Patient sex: M
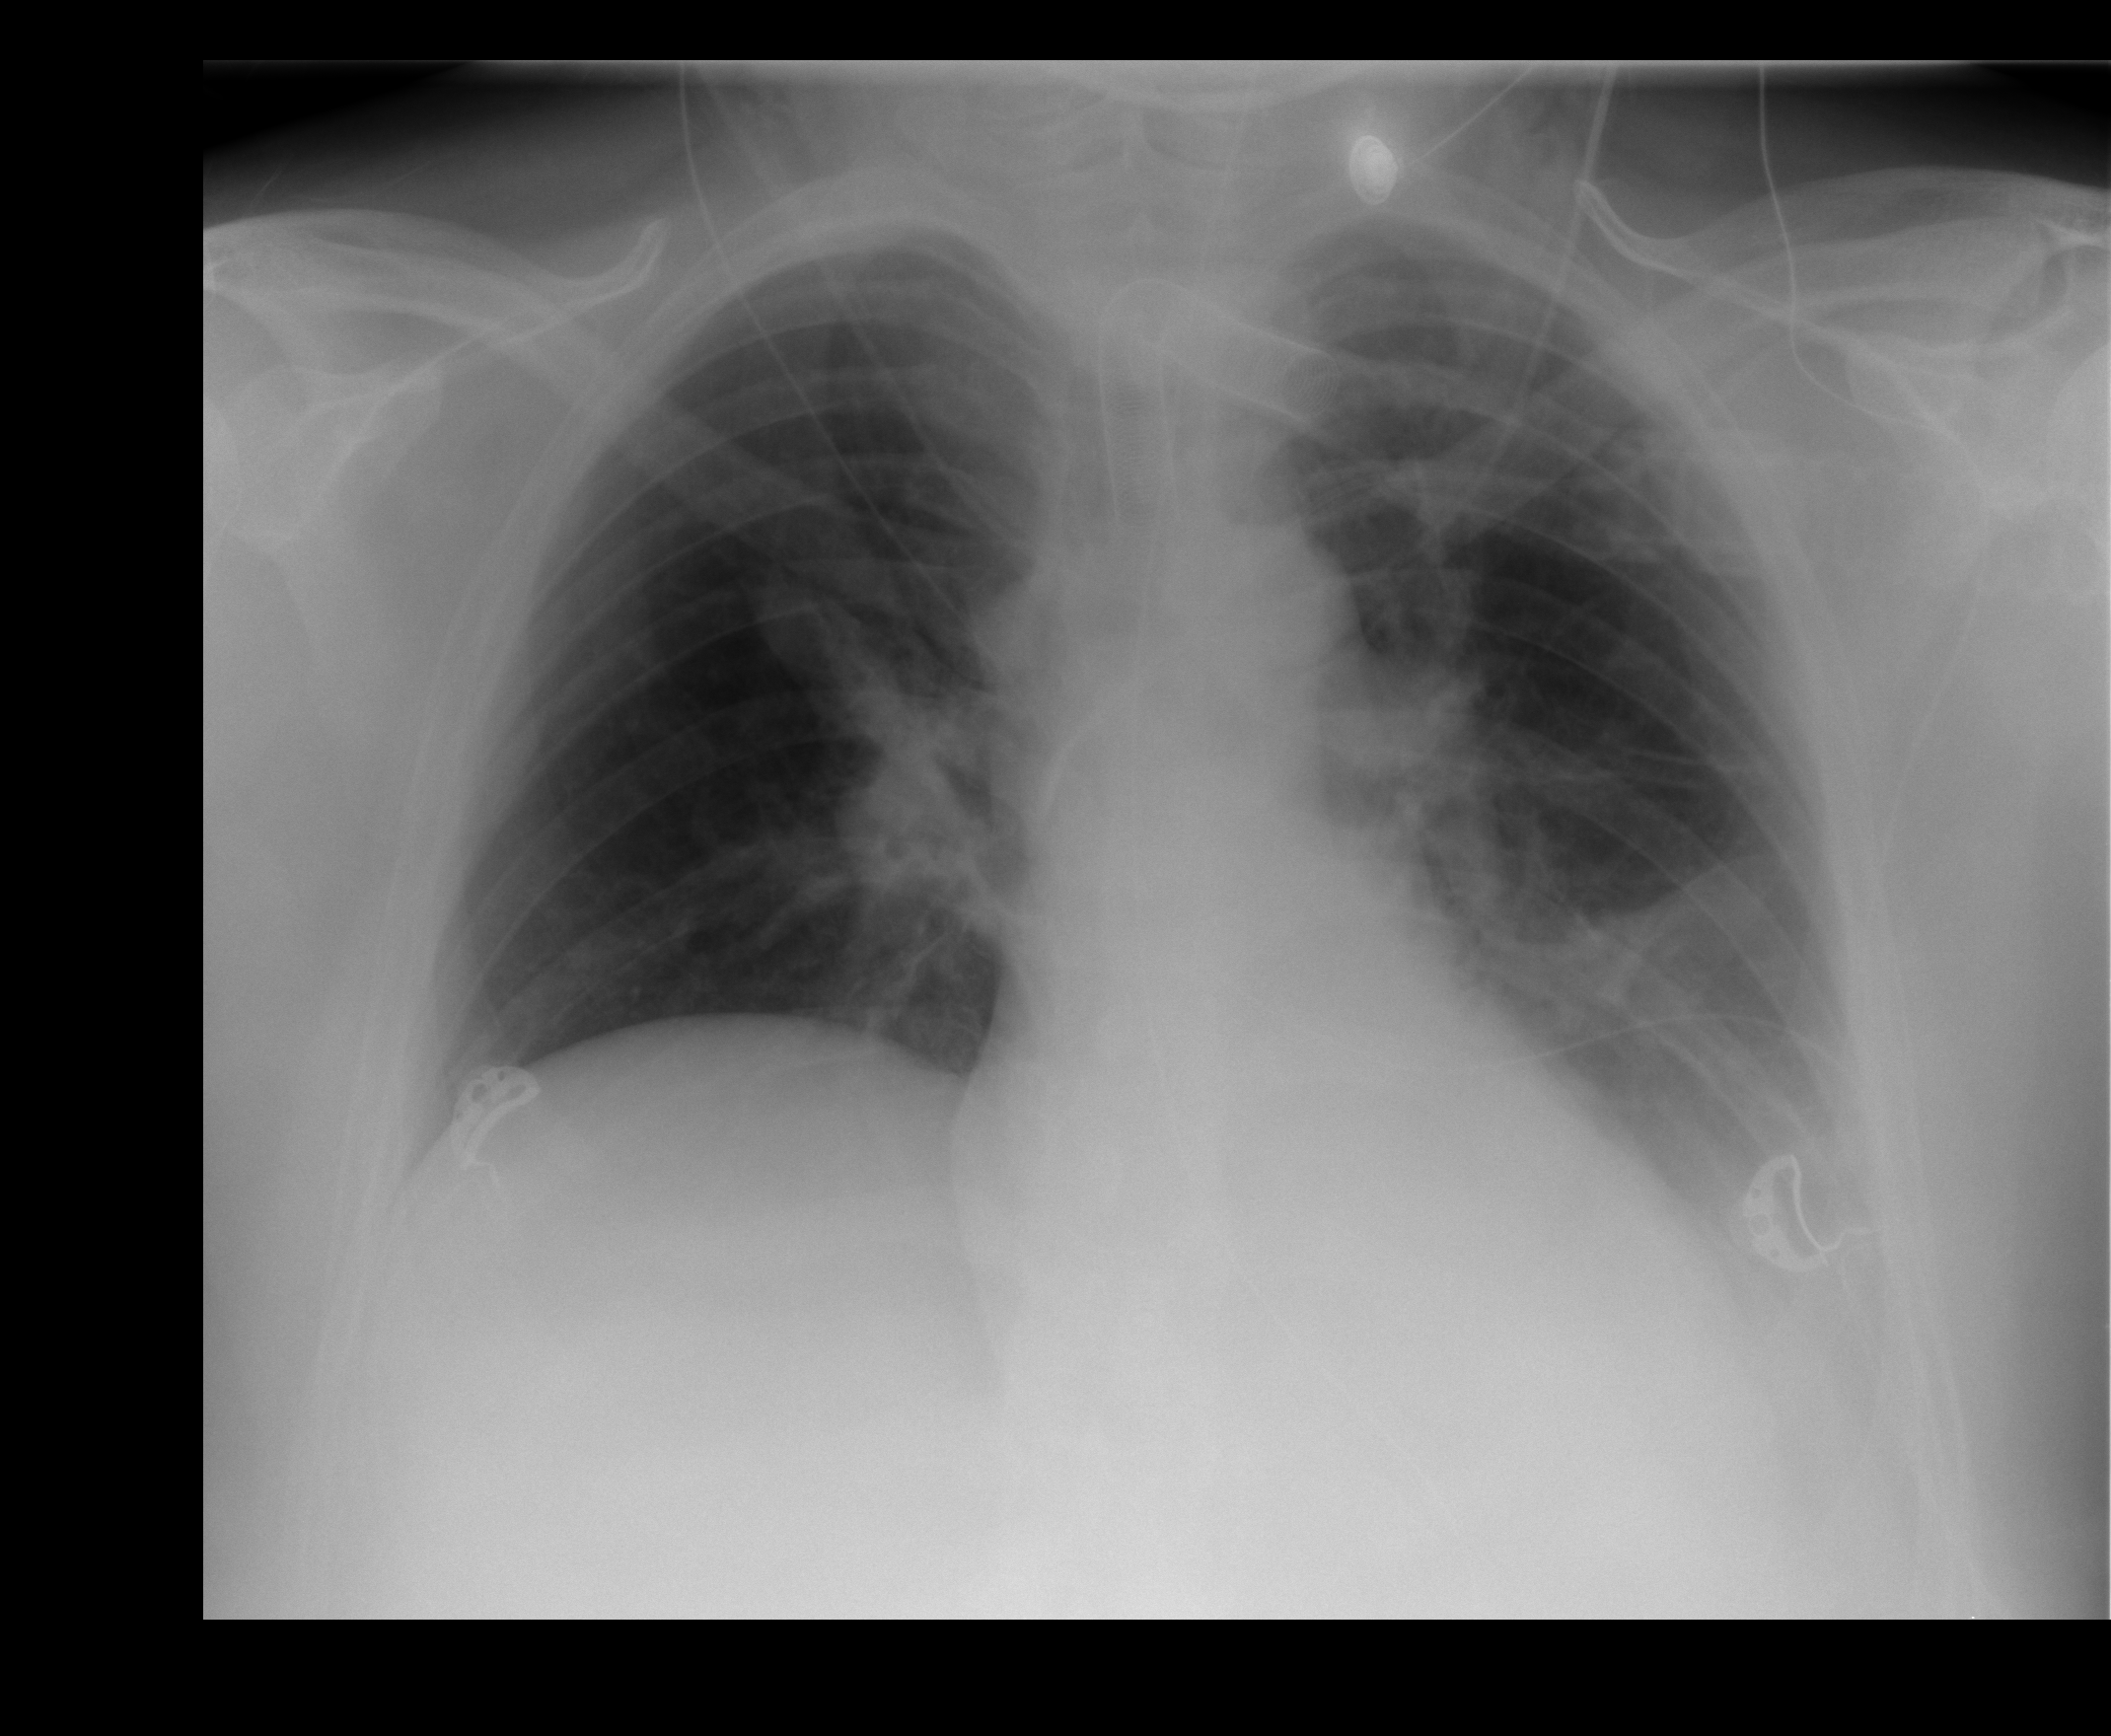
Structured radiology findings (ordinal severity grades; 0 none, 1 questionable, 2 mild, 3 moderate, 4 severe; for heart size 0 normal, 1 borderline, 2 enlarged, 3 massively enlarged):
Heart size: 0
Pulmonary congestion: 2
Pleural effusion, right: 0
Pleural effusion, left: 2
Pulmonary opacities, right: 0
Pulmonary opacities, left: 0
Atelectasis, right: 2
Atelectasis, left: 2